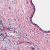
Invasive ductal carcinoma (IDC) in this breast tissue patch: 0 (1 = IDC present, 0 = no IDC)